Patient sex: F
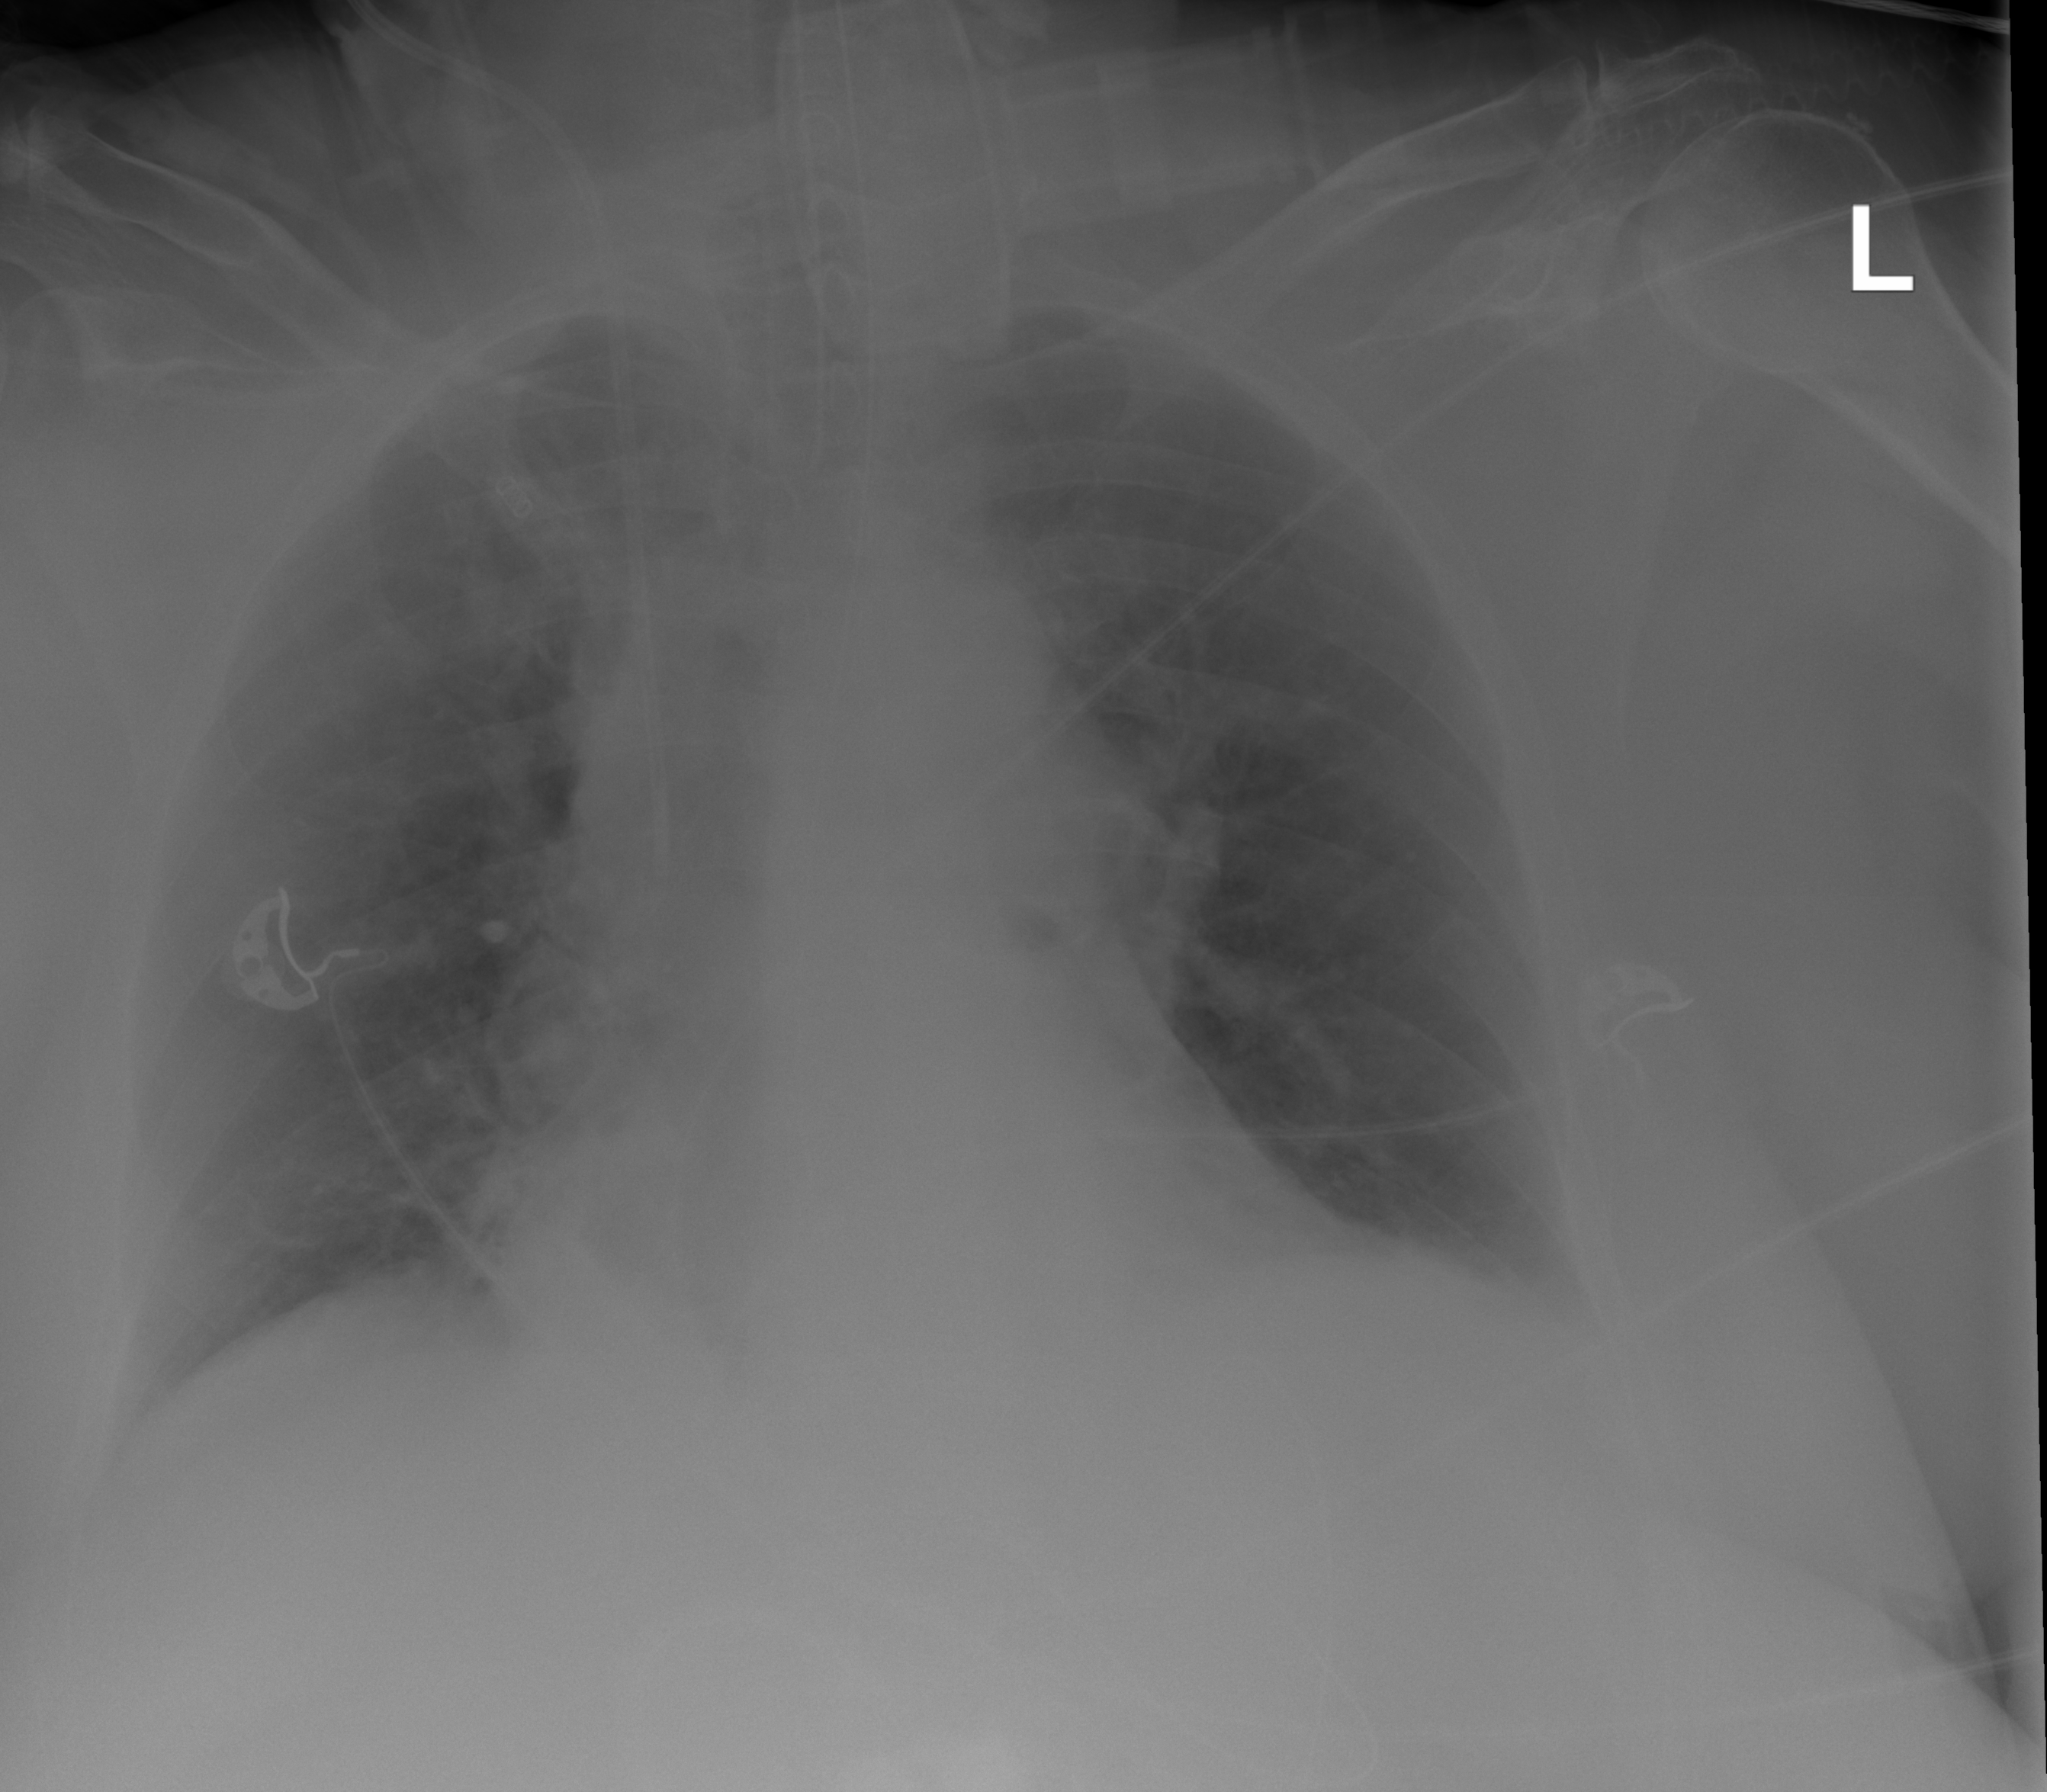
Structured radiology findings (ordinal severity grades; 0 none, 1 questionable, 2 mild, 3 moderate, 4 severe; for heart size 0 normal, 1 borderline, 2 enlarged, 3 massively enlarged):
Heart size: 1
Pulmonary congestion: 0
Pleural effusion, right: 0
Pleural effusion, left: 2
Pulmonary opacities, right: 0
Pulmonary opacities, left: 0
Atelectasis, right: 2
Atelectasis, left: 2